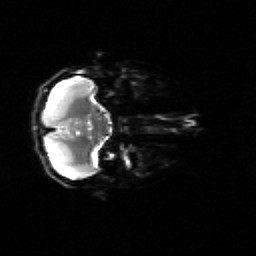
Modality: sbref
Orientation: axial
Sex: female
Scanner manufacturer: siemens
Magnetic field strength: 3 T
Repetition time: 5 s
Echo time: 0.071 s